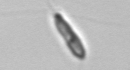
Label: Chrysochromulina